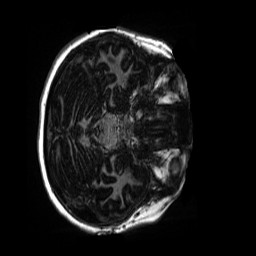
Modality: MP2RAGE
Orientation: axial
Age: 12
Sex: female
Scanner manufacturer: siemens
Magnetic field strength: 3 T
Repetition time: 4 s
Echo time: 0.00303 s